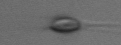
Label: Chrysochromulina